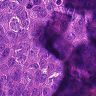
Metastatic tissue present: yes